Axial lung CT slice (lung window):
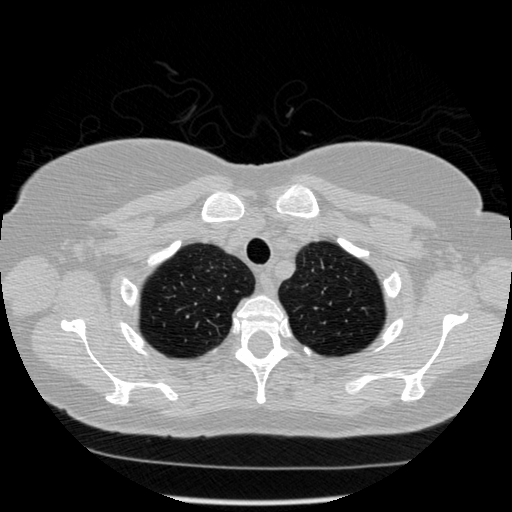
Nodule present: no